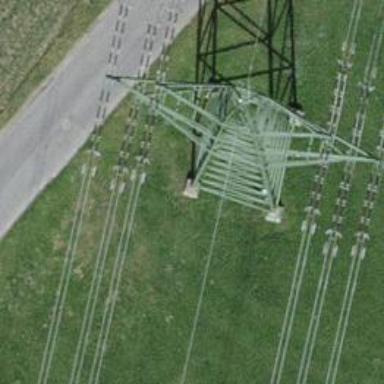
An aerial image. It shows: Power tower.